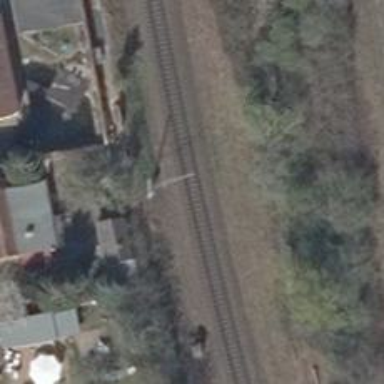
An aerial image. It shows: Railway milestone with catenary mast.